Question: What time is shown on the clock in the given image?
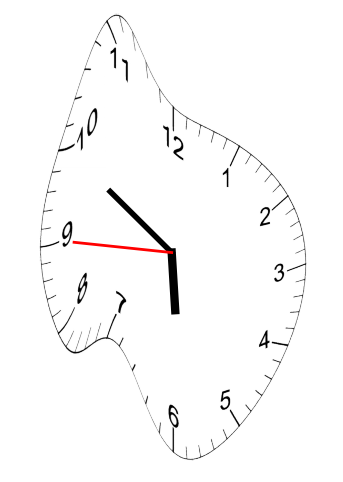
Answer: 05:49:45